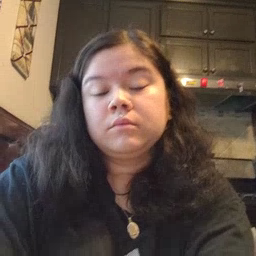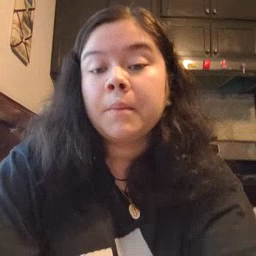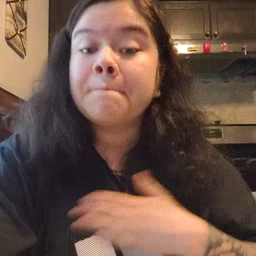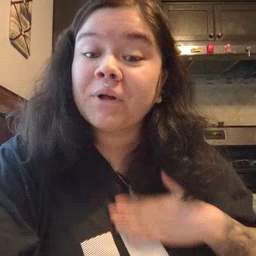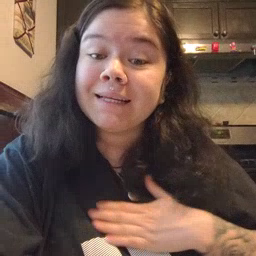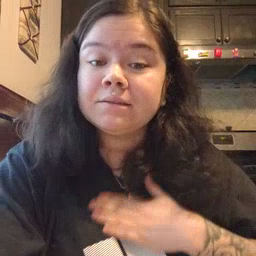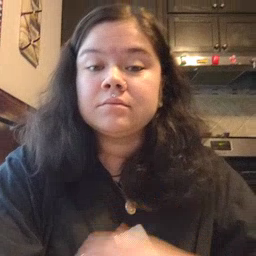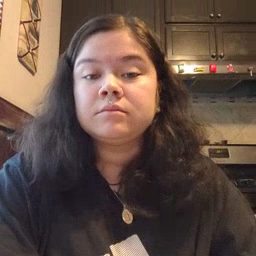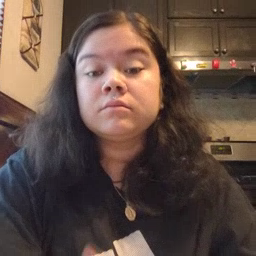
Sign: please